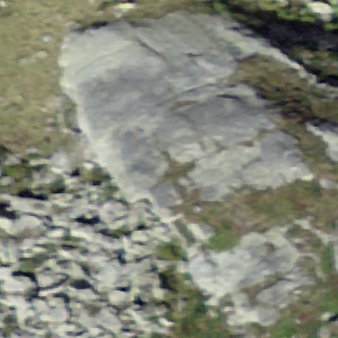
Label: bouldering_area